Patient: sex M, age 72
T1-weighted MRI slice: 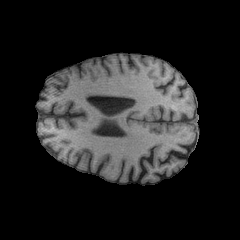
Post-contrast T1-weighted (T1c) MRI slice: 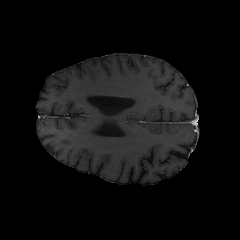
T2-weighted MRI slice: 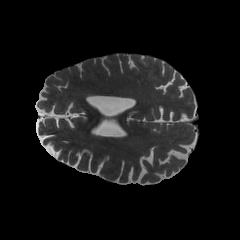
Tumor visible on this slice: no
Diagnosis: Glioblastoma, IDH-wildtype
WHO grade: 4